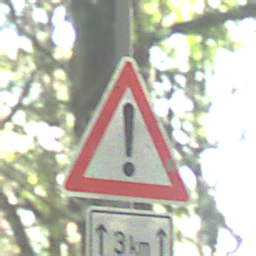
Verkehrszeichen: Gefahrenstelle
Zusatzzeichen unten: LaengeEinerStrecke2
Umgebung: Outdoor, Nature
Tageszeit: Midday
Wetter: Clear
Licht: Natural
Jahreszeit: NotSpecified
Kontrast: LowContrast